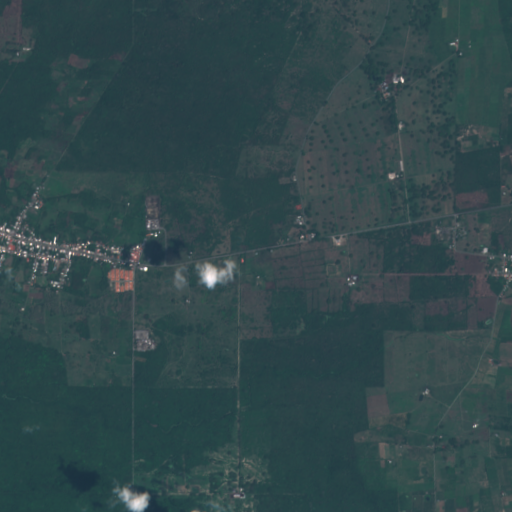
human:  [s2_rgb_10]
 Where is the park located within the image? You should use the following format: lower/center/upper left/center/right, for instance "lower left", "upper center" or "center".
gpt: The park is located in the center left of the image.
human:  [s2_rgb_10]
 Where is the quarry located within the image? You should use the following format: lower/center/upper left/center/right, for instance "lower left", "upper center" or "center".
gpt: There is no quarry in the image.